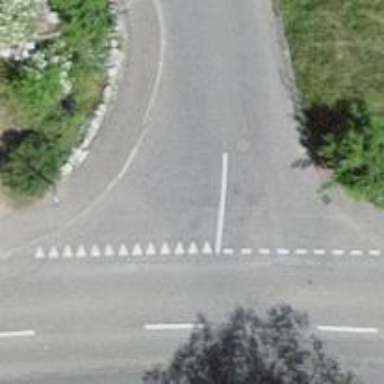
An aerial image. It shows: Road with "give way" sign.